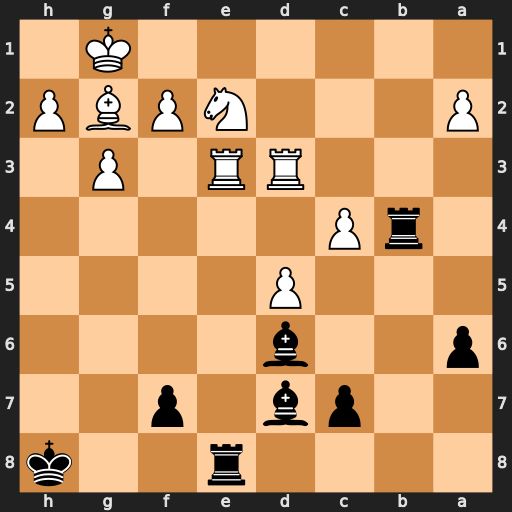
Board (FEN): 4r2k/2pb1p2/p2b4/3P4/1rP5/3RR1P1/P3NPBP/6K1
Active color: b
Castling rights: -
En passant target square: -
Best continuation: Rb1+ Bf1 Rxe3 Rxe3 Bh3